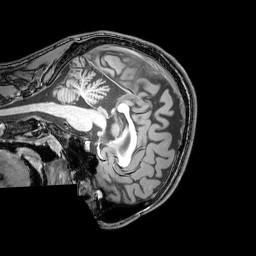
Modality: T1w
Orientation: sagittal
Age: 22
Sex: male
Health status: healthy
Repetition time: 0.081 s
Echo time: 0.037 s